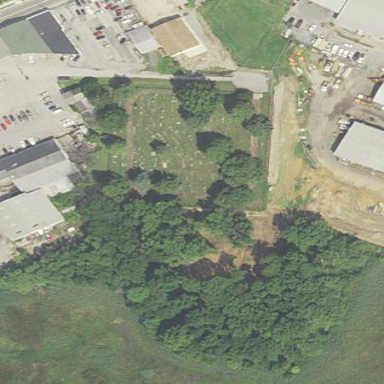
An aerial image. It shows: Cemetery or graveyard.